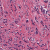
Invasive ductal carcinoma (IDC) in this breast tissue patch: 1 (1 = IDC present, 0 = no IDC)